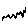
Label: zigzag